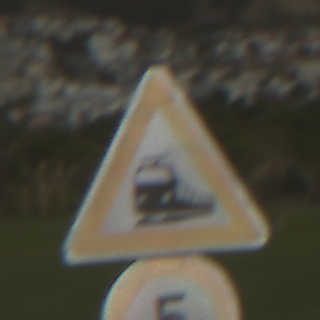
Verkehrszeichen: Bahnuebergang
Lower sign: Geschwindigkeit5
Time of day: MorningAfternoon
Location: Outdoor (Suburban)
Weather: PartlyCloudy
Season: NotSpecified
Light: Natural